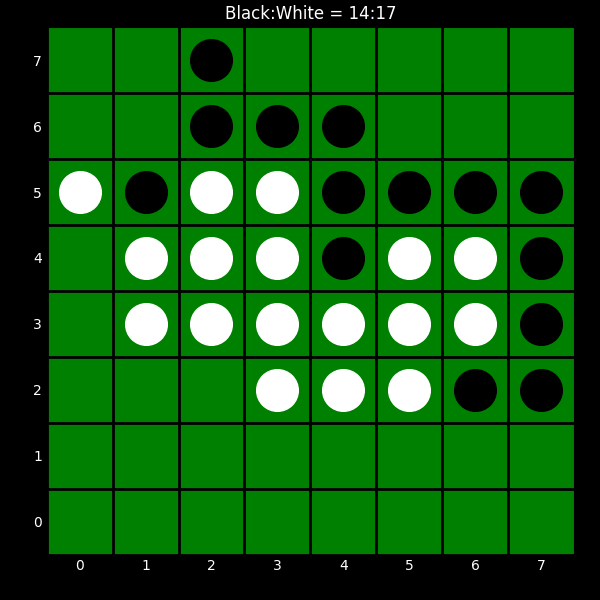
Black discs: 14
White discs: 17